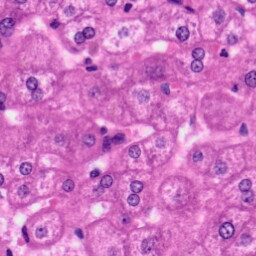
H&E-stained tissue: Liver